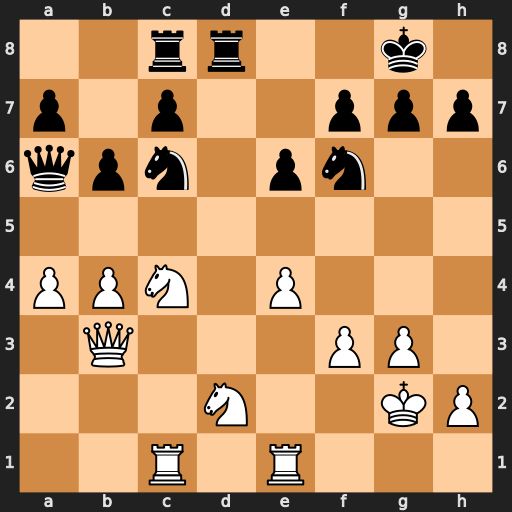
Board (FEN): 2rr2k1/p1p2ppp/qpn1pn2/8/PPN1P3/1Q3PP1/3N2KP/2R1R3
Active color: w
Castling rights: -
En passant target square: -
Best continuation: b5 Qb7 bxc6